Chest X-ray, PA view. Patient: 40 years old, sex F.
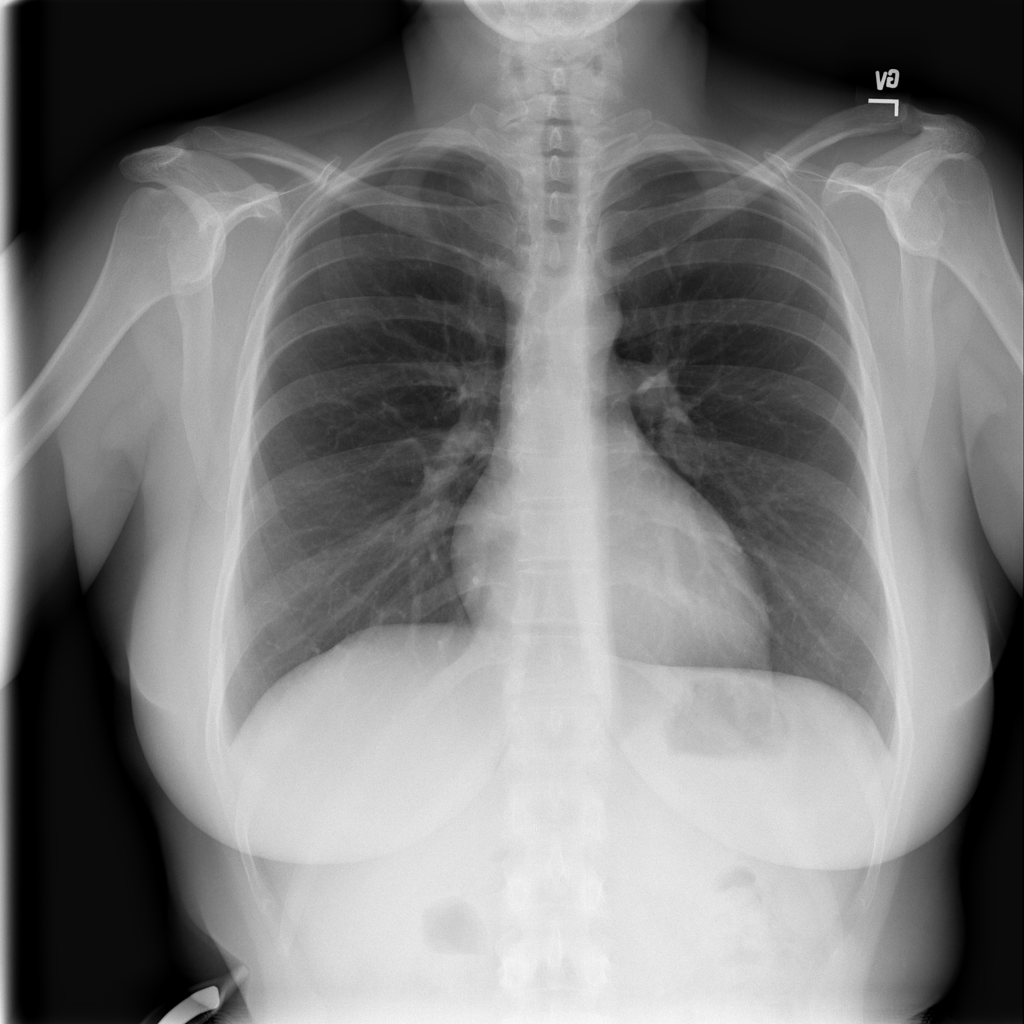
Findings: No Finding